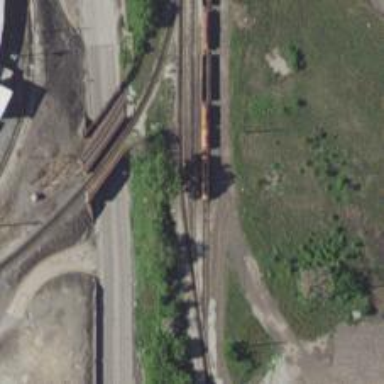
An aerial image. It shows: Rail spur service.